Question: I'm developing an Angular/Ionic4 mobile app and I run into this error when I do 'ionic serve'.
Error picture:

The first time, the error result is "failed to compile", but if I relaunch it by saving a '.ts' file, while the error is still there, I get "compiled successfully" feedback and my application can be launched in the browser. How can I fix it?
Here is a part of my '.json' file.
'''
{
"data" : {
"__schema" : {
"queryType" : {
"name" : "Query"
},
"mutationType" : {
"name" : "Mutation"
},
"subscriptionType" : {
"name" : "Subscription"
},
"types" : [ {
"kind" : "OBJECT",
"name" : "Query",
"description" : null,
"fields" : [ {
"name" : "getDelivery",
"description" : null,
"args" : [ {
"name" : "id",
"description" : null,
"type" : {
"kind" : "NON_NULL",
"name" : null,
"ofType" : {
"kind" : "SCALAR",
"name" : "ID",
"ofType" : null
}
},
"defaultValue" : null
} ],
"type" : {
"kind" : "OBJECT",
"name" : "Delivery",
"ofType" : null
},
"isDeprecated" : false,
"deprecationReason" : null
}, {
"name" : "listDeliveries",
"description" : null,
"args" : [ {
"name" : "filter",
"description" : null,
"type" : {
"kind" : "INPUT_OBJECT",
"name" : "TableDeliveryFilterInput",
"ofType" : null
},
"defaultValue" : null
},
'''
And there is the file where the error is raised.
'''
import { Router } from '@angular/router';
import { AddressService } from './../../address.service';
import { Component, OnInit } from '@angular/core';
import { ConnexionService } from '../../connexion/connexion.service';
import { IonItemSliding } from '@ionic/angular';
import { Address } from '../../address.model';
@Component({
selector: 'app-address',
templateUrl: './address.page.html',
styleUrls: ['./address.page.scss'],
})
export class AddressPage implements OnInit {
loadedAddress: Address[] = [];
isLoading = false;
constructor(private addressService: AddressService, private connexionService: ConnexionService, private route: Router) { }
ngOnInit() {
}
ionViewWillEnter() {
this.loadedAddress.splice(0, this.loadedAddress.length);
this.isLoading = true;
this.addressService.getAddrByUser(this.connexionService.userConnected.sub)
.then(add => {
if (add.data.listAddresses.items.length > 0) {
add.data.listAddresses.items.forEach(item => {
this.loadedAddress.push(item);
});
}
this.isLoading = false;
})
.catch(err => {
console.log(err);
this.isLoading = false;
});
}
onDetail(id: string, slidingItem: IonItemSliding) {
slidingItem.close();
this.route.navigate(['/', 'detail-address', id]);
}
onCreateAddress() {
this.route.navigateByUrl('new-address');
}
}
'''
I tried most of the solutions proposed on StackOverflow but none worked yet.
AddressService:
'''
export class AddressService {
constructor() { }
async fetchAddress() {
const del = await API.graphql(graphqlOperation(queries.listAddresses));
return del;
}
async addAddr(nam: string, roads: string, zipcodes: string, laT: number, lnG: number, idUsers: string, city: string, country: string) {
const newAddr = {
name: nam,
streetName: roads,
city,
country,
zipcode: zipcodes,
lat: laT,
lng: lnG,
idUser: idUsers
};
const ad = await API.graphql(graphqlOperation(mutations.createAddress, { input: newAddr }));
return ad;
}
async getAddr(ID: string) {
const oneAddr = await API.graphql(graphqlOperation(queries.listAddresses, {filter: {
id: {eq: ID}
}}));
return oneAddr;
}
async getAddrByUser(ID: string) {
const oneAddr = await API.graphql(graphqlOperation(queries.listAddresses, {filter: {
idUser: {eq: ID}
}}));
return oneAddr;
}
async updateAddr(ID: string,
nam: string,
roads: string,
zipcodes: string,
laT: number,
lnG: number,
idUsers: string,
city: string,
country: string) {
const upAddr = {
id: ID,
name: nam,
streetName: roads,
city,
country,
zipcode: zipcodes,
lat: laT,
lng: lnG,
idUser: idUsers
};
const resp = await API.graphql(graphqlOperation(mutations.updateAddress, {input: upAddr}));
return resp;
}
async cancelAddress(addressId: string) {
const ad = await API.graphql(graphqlOperation(mutations.deleteAddress, {input: {id: addressId}}));
return ad;
}
}
'''
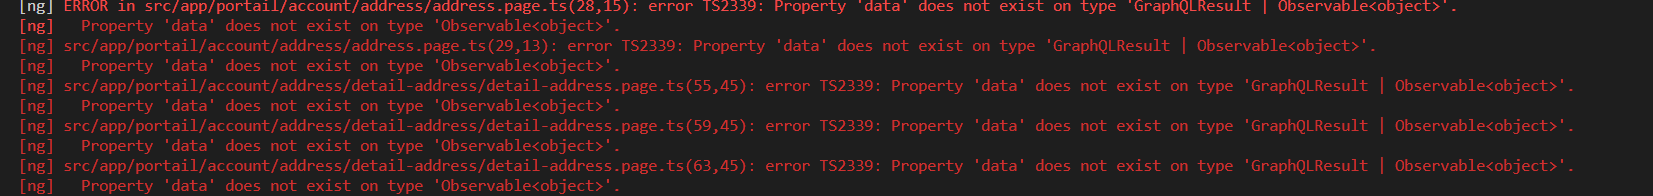
Answer: As a test, does the error still show when you impose an '<any>' type on the object in question, eg '(add:any) => {':
'''
ionViewWillEnter() {
this.loadedAddress.splice(0, this.loadedAddress.length);
this.isLoading = true;
this.addressService.getAddrByUser(this.connexionService.userConnected.sub)
.then((add:any) => {
if (add.data.listAddresses.items.length > 0) {
add.data.listAddresses.items.forEach(item => {
this.loadedAddress.push(item);
});
}
this.isLoading = false;
})
.catch(err => {
console.log(err);
this.isLoading = false;
});
}
'''
This is not meant to be the solution but a step towards it.